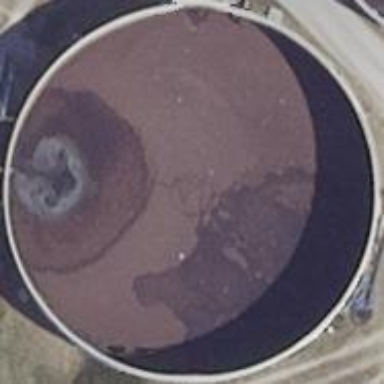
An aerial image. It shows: Storage tank that is man-made.